Question: I have created a custom framelayout that contains multiple views inside it. When the layout is clicked, some animations are done inside the layout. I have created two instances of the layout in my XML as below:
'''
<LinearLayout
android:id="@+id/linearLayout1"
android:layout_width="wrap_content"
android:layout_height="wrap_content"
android:layout_alignParentRight="true"
android:layout_alignParentTop="true"
android:layout_marginTop="19dp"
android:orientation="vertical" >
<com.example.MyProj
android:id="@+id/frame1"
android:layout_width="wrap_content"
android:layout_height="wrap_content"
android:layout_marginBottom="19dp"
android:layout_marginRight="28dp"
android:clickable="true" >
</com.example.MyProj>
<com.example.MyProj
android:id="@+id/frame2"
android:layout_width="wrap_content"
android:layout_height="wrap_content"
android:layout_alignParentLeft="true"
android:layout_alignParentTop="true"
android:clickable="true" >
</com.example.MyProj>
</LinearLayout>
'''
Now the weird behavior here is that, after defining these layouts in my main class, when I click on the first layout, animation is happening on the second layout ie, when i click on frame1, frame 2 is animating. The second layout is responding fine when clicked. So the layout which is defined the latest is getting animated. The layout which got defined first is not getting animated.

This is how I have defined the layouts in my main class:
'''
final MyProj fl = (MyProj) findViewById(R.id.frame1);
final MyProj fl1 = (MyProj) findViewById(R.id.frame2);
fl.setOnClickListener(new OnClickListener() {
@Override
public void onClick(View arg0) {
// TODO Auto-generated method stub
fl.reset();
fl.animation();
}
});
fl1.setOnClickListener(new OnClickListener() {
@Override
public void onClick(View arg0) {
// TODO Auto-generated method stub
fl.reset();
fl1.animation();
}
});
'''
Could someone please explain why these layouts are behaving in this way?
Thanks in advance.
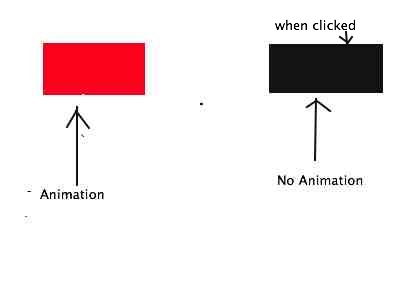
Answer: Found the solution. Making all my variables static created the problem.Reverting them to private cleared the issue.